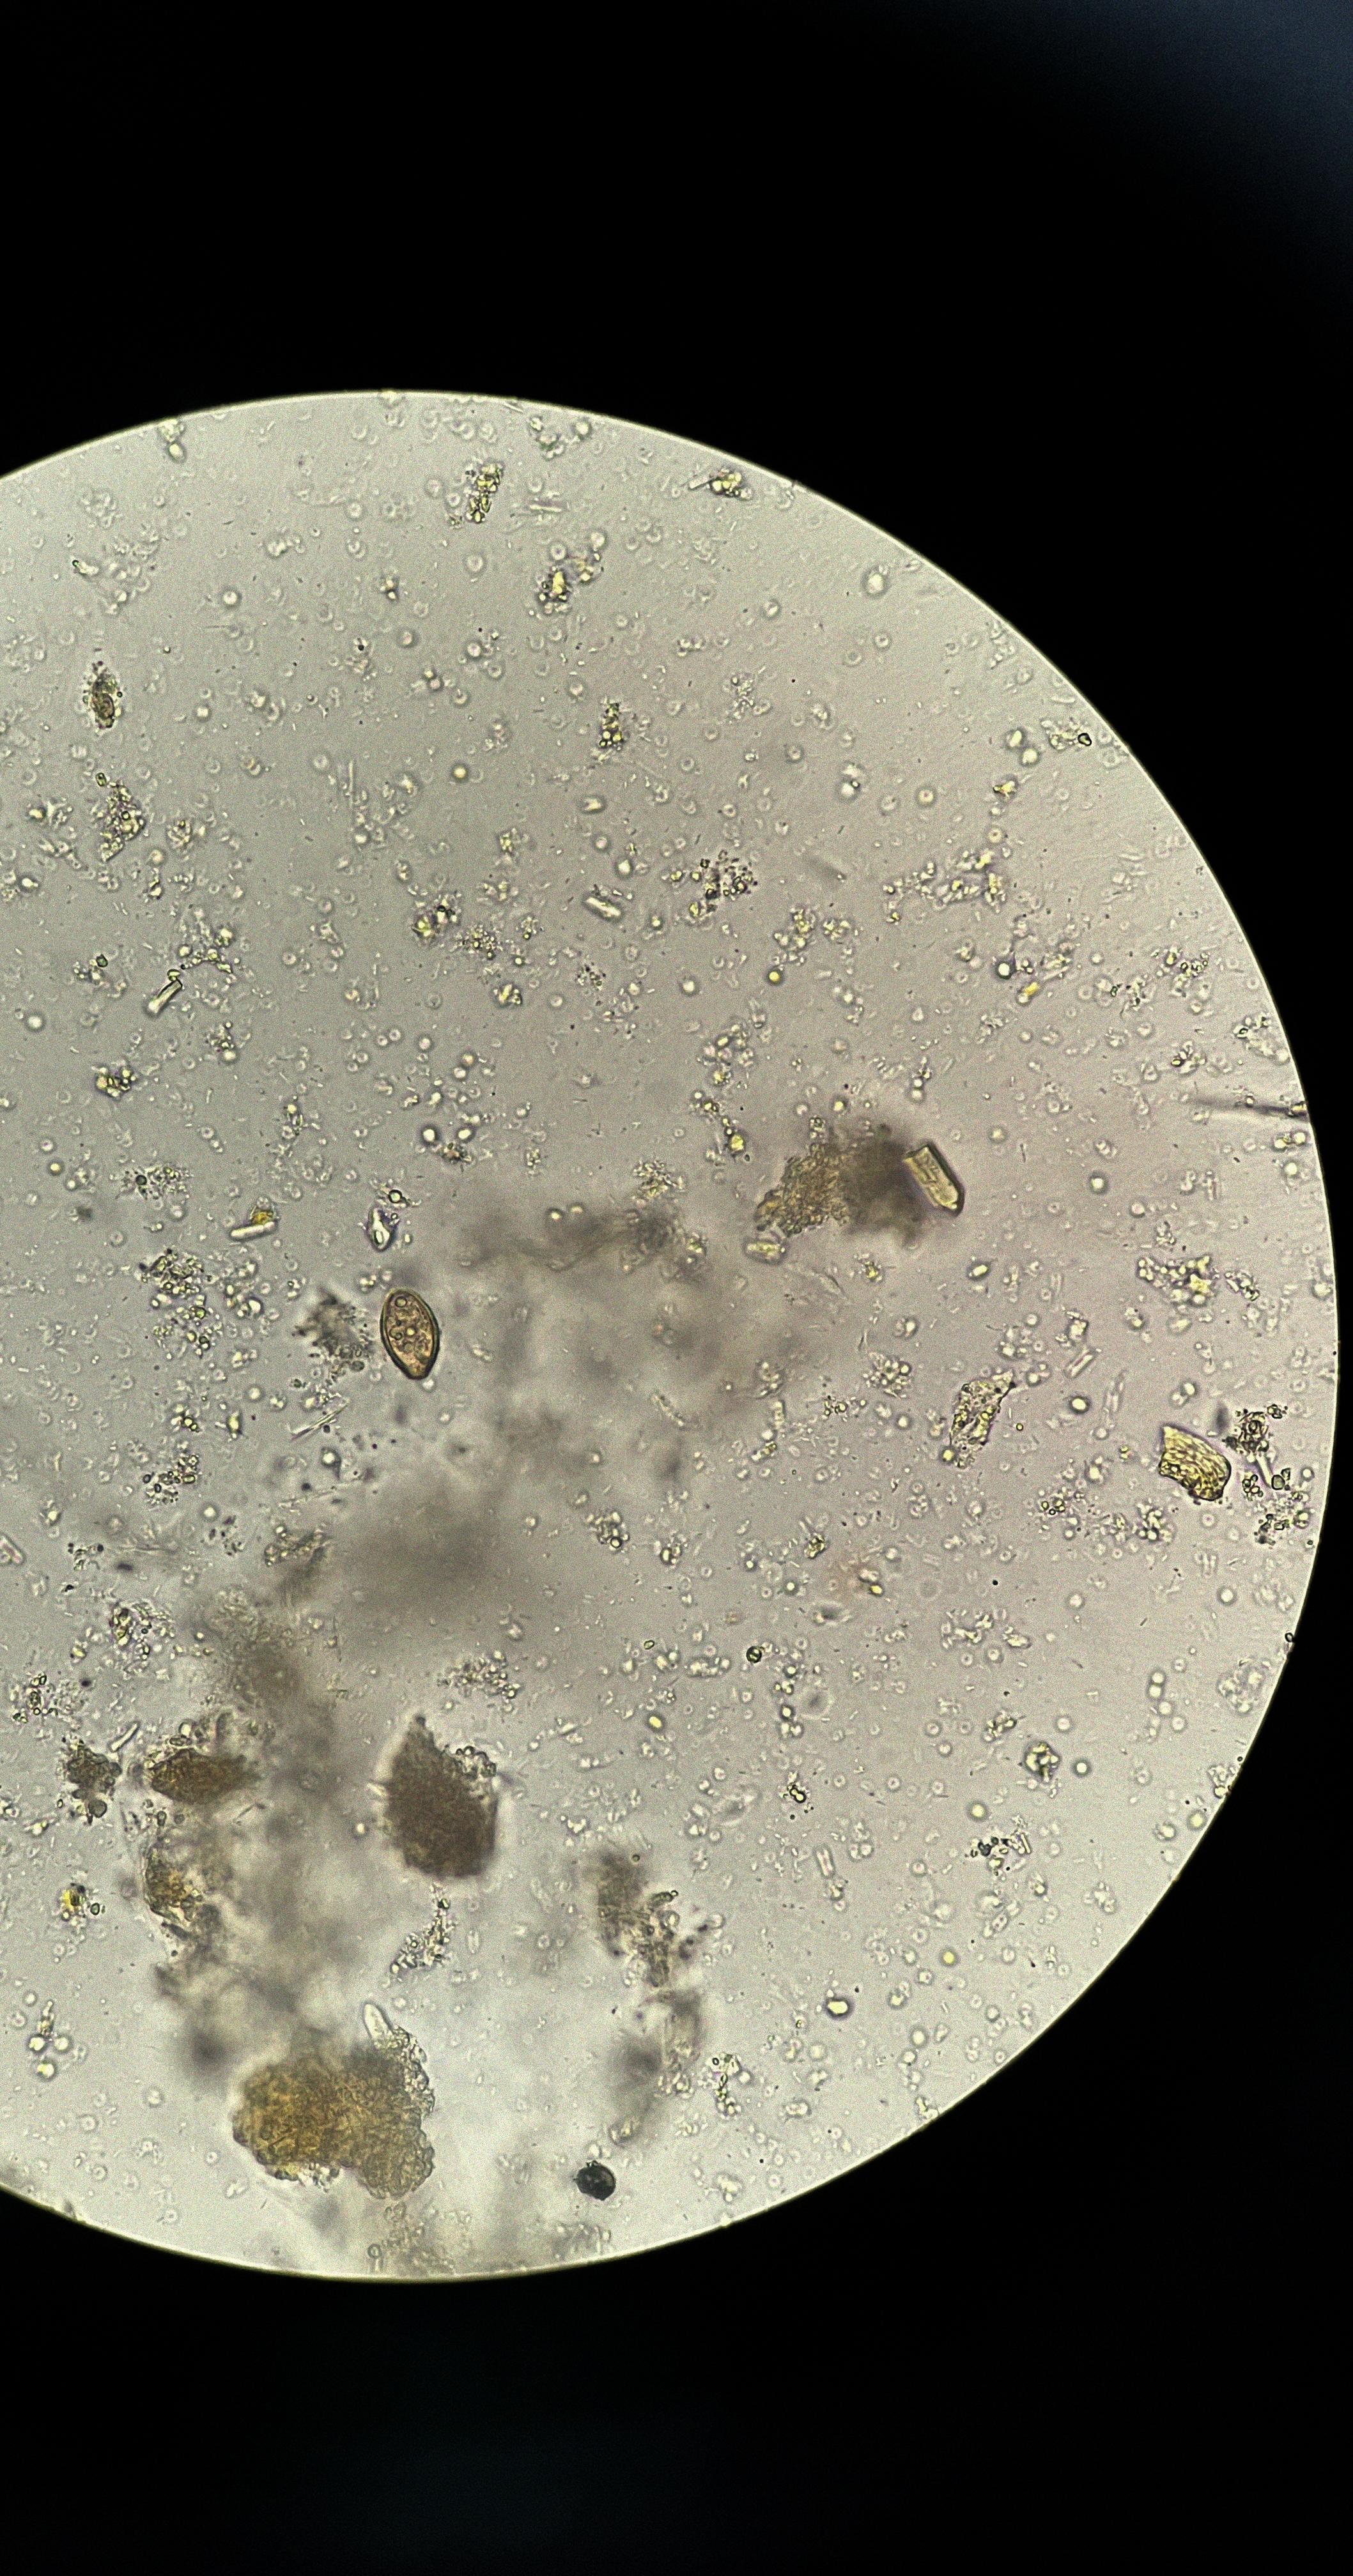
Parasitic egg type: Opisthorchis viverrine